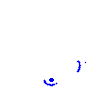
Particle: kaon